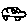
Label: car